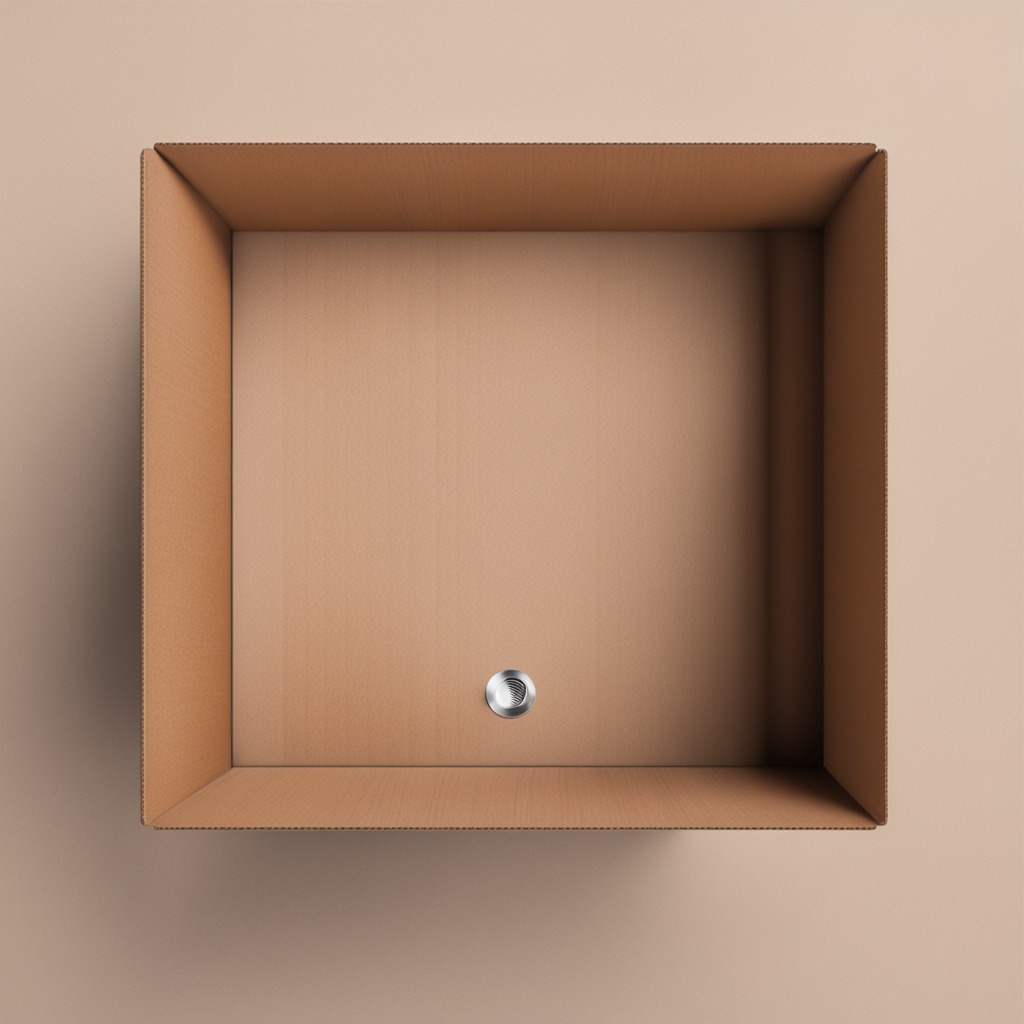
A metal nut lies on a clean dry cardboard box surface in an outdoor workshop during daytime bright natural light soft shadows slightly creased but